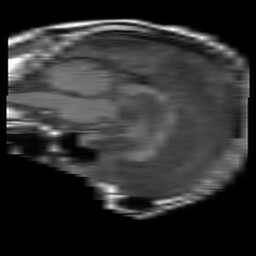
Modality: T1w
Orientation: sagittal
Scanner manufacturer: philips
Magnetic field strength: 1.5 T
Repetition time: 0.55 s
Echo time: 0.015 s